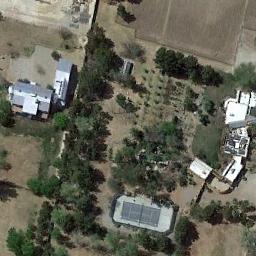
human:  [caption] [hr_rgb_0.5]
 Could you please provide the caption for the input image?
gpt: There are many buildings of different shapes beside the tennis courts .

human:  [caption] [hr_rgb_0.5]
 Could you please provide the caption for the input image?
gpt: The tennis court is on the bare land next to some trees .

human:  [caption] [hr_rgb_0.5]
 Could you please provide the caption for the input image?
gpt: The tennis court on the bare land is surrounded by bushes and there are some buildings nearby .

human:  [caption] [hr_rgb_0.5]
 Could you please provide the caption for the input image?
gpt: Several cars were parked optionally in the vacant lot next to the tennis court .

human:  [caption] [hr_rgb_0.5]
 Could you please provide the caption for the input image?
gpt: There are some green trees around the tennis court .